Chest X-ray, PA view. Patient: 27 years old, sex F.
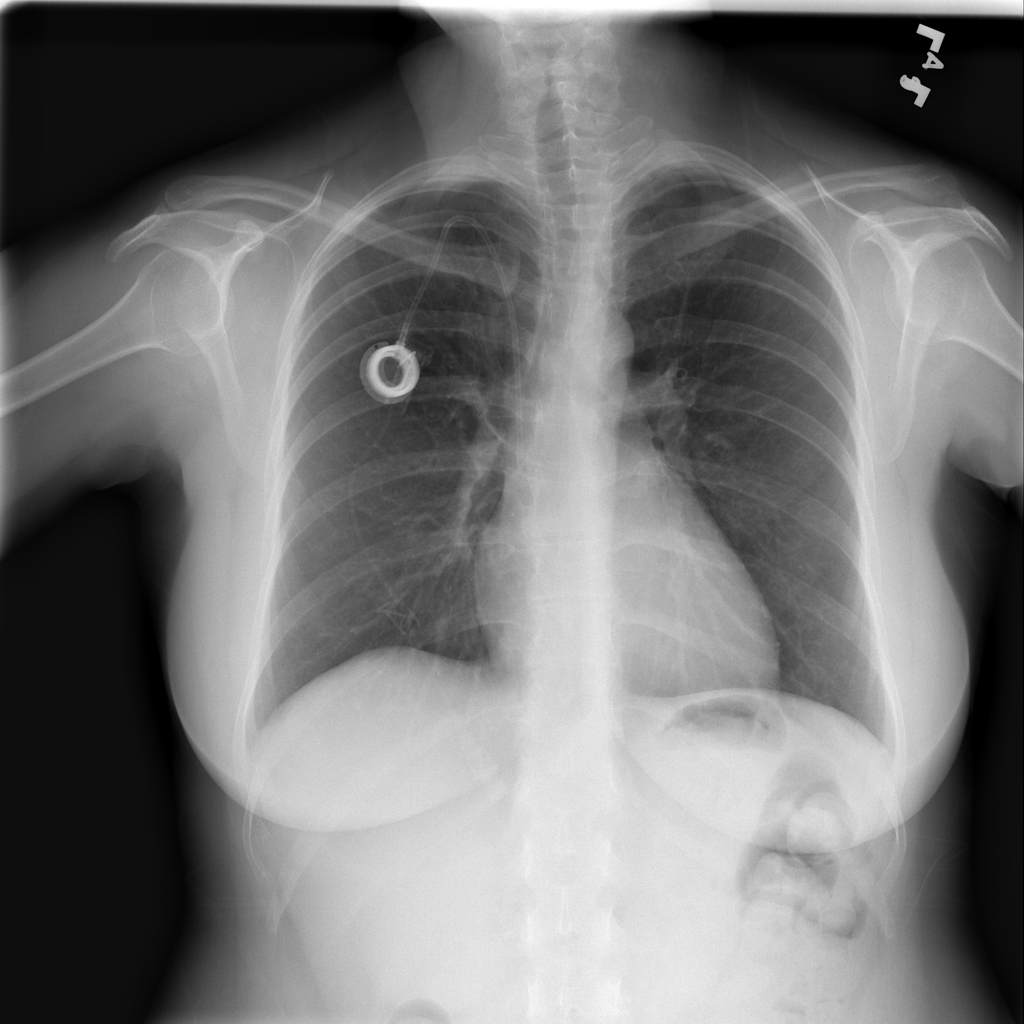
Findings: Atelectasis